Interaction volume radius: 5 \u00c5
Interaction volume height: 10 \u00c5
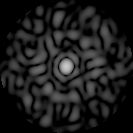
Disorder parameter: 0.8748